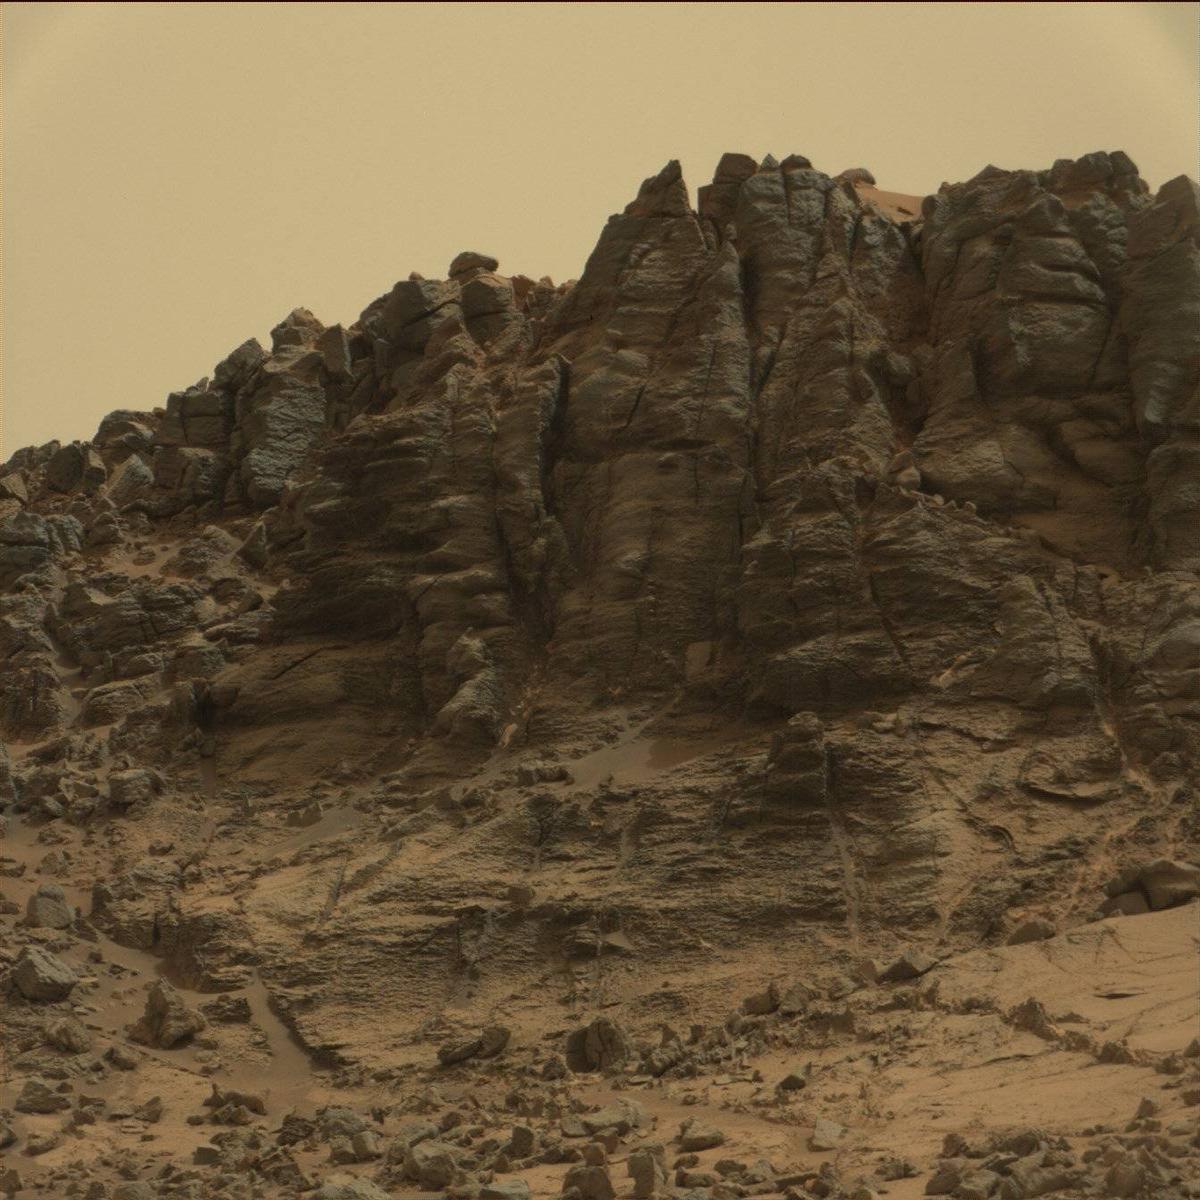
Terrain classes present: Bedrock, Sand / Soil, Sky